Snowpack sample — Buffalo Mountain, Silverthorne, Colorado, USA (2/22/26, 2:02 PM MST)
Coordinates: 39.622, -106.113
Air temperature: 33 °F
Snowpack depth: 63 cm
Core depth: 50 cm
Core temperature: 28.4 °F
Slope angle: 11°, slope face: 116°
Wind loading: low
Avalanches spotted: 0
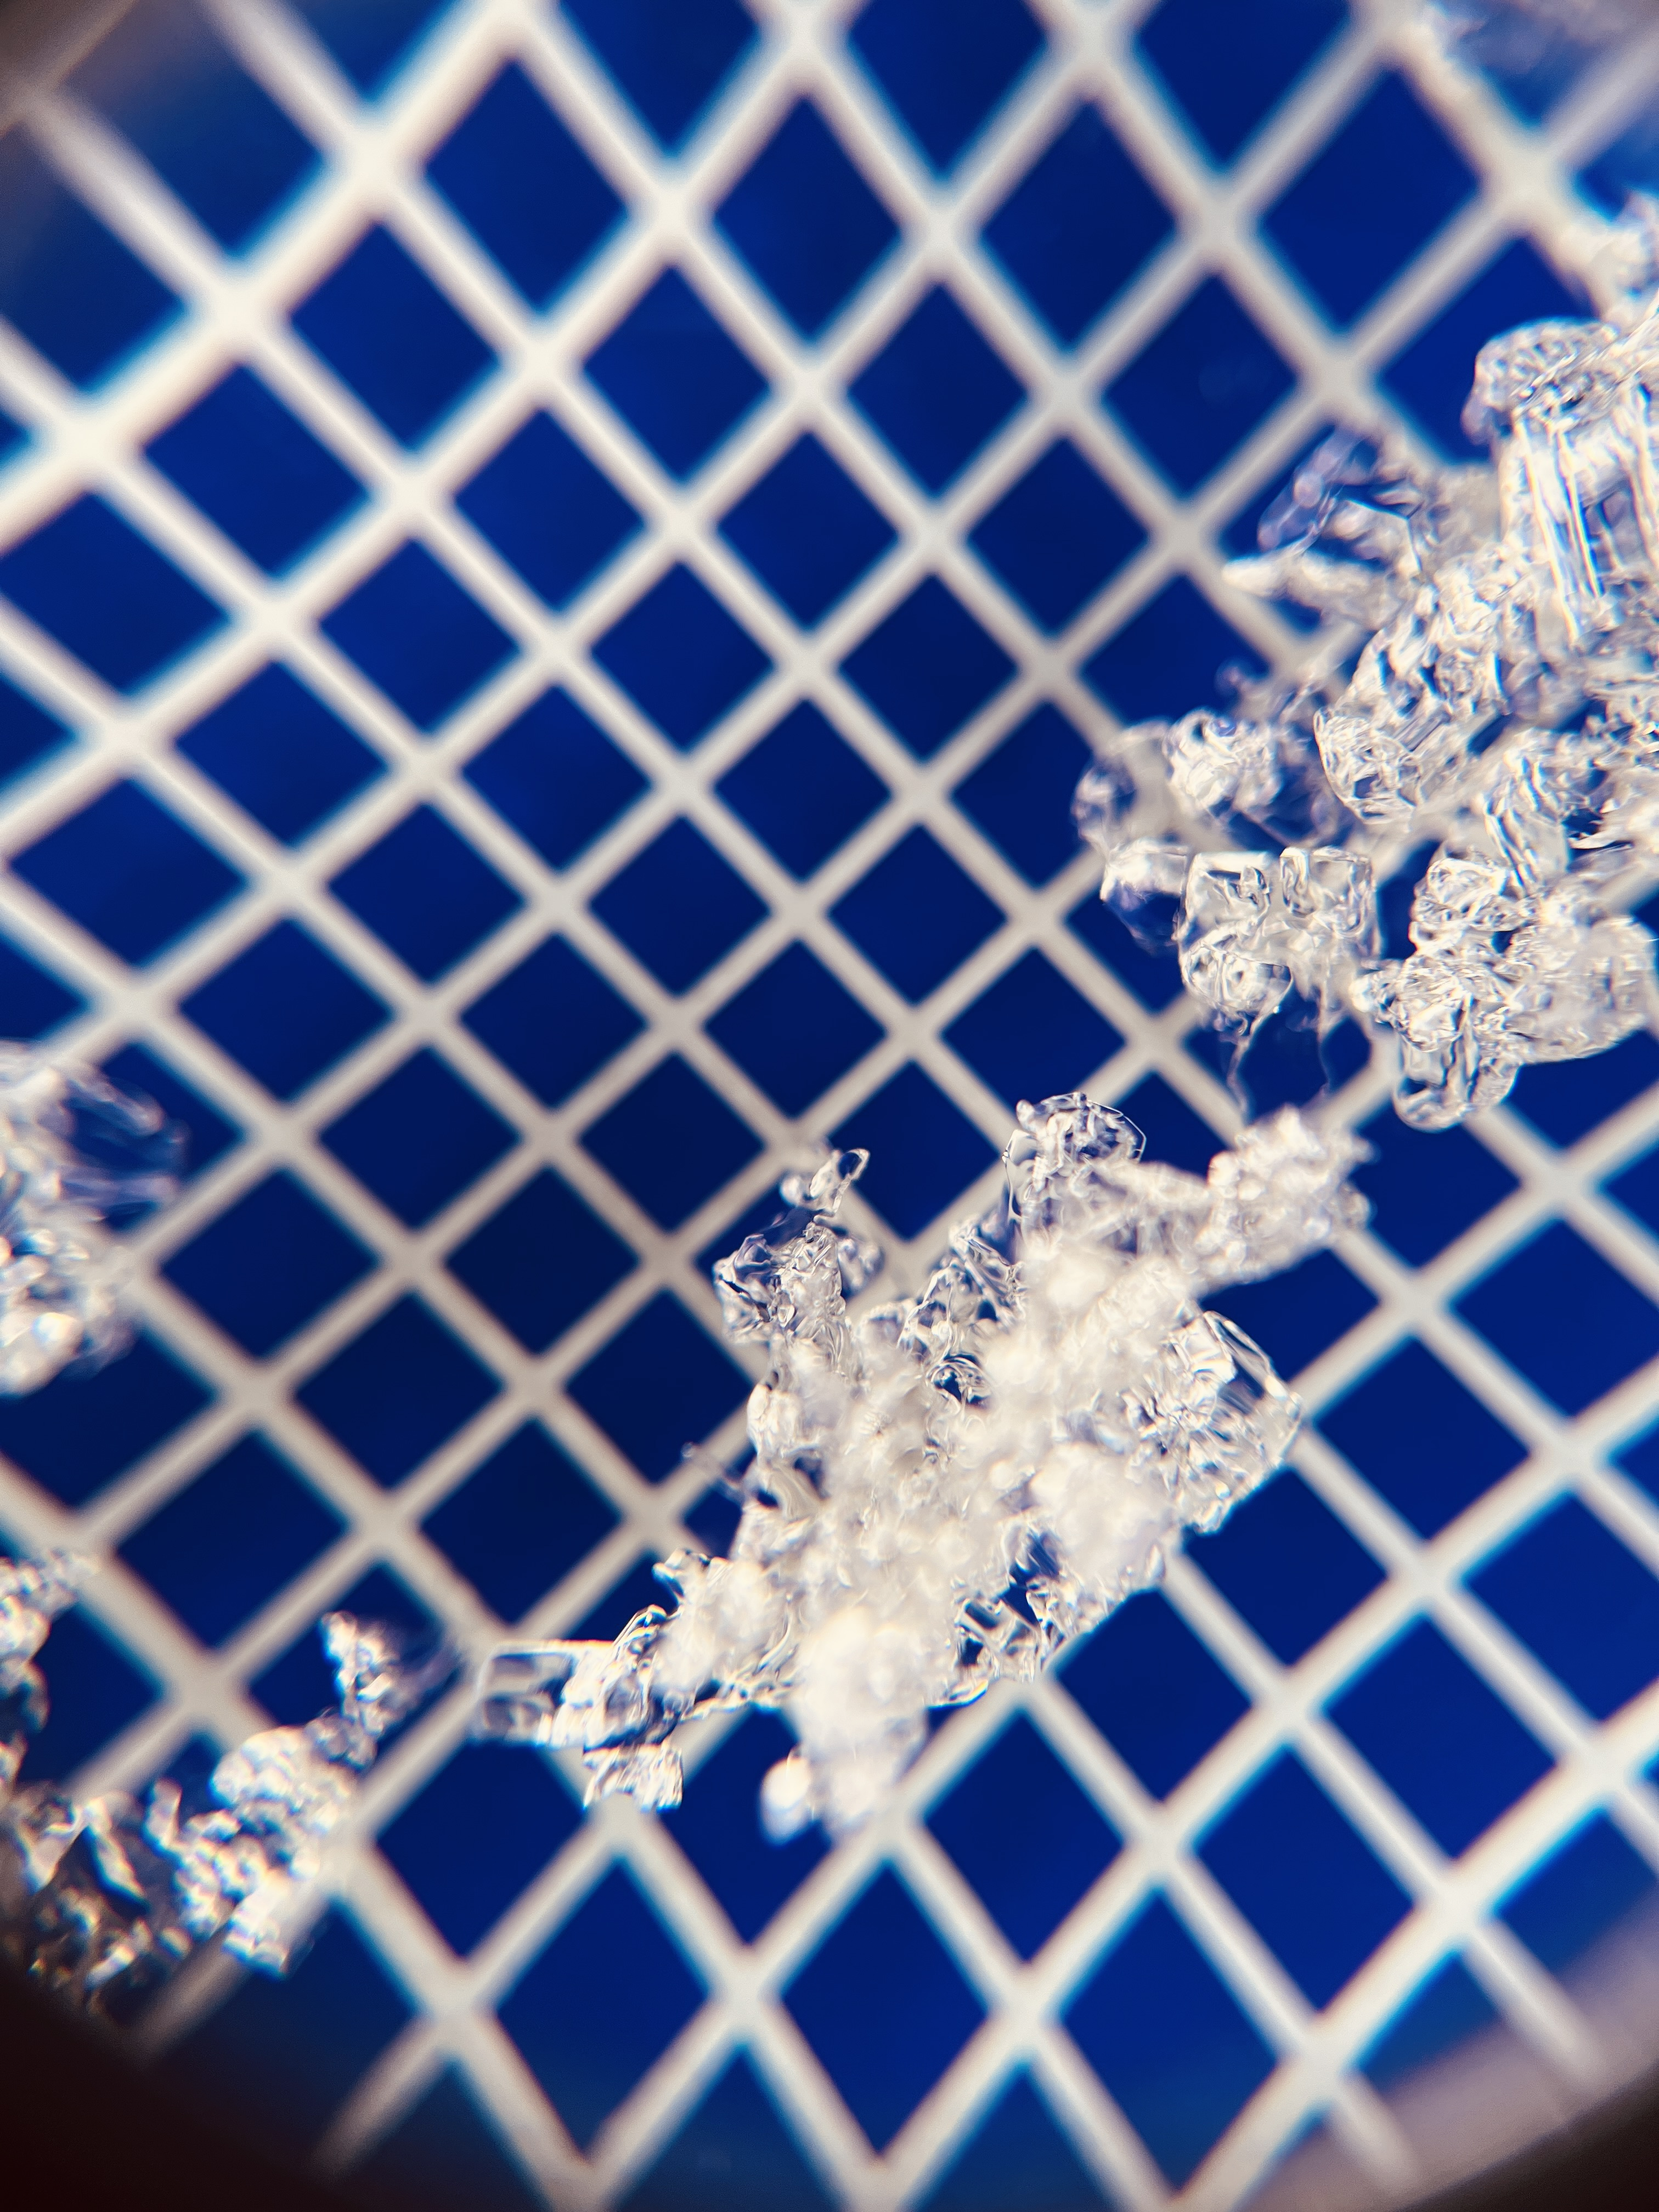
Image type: magnified_profile
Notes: In a firebreak similar to site 1, minimal wind loading with no spotted avalanches (not many faces in view though)